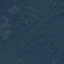
Label: Forest